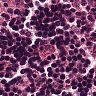
Metastatic tissue present: no